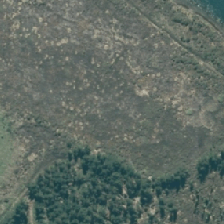
Land cover: herbaceous_freshwater_vege